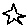
Label: star